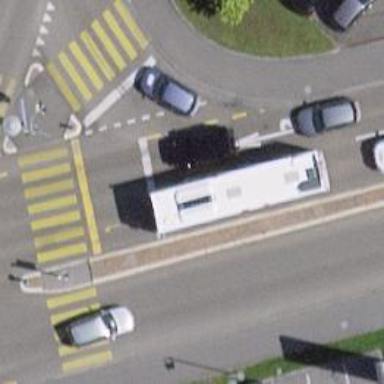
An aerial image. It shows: Road with traffic signals for signaling.